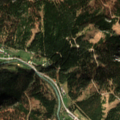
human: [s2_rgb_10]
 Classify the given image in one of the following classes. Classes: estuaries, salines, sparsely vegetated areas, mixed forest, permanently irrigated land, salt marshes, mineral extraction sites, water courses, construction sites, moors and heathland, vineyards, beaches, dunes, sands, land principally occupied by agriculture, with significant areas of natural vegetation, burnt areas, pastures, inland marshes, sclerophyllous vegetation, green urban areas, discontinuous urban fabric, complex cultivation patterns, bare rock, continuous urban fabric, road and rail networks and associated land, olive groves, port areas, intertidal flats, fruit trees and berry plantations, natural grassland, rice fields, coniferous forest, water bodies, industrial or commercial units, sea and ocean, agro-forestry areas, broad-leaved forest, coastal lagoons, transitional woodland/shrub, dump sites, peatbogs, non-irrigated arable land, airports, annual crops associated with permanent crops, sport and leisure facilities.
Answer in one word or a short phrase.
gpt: discontinuous urban fabric, coniferous forest, mixed forest